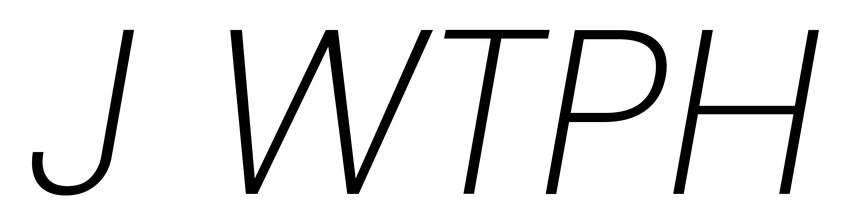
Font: Poppins-ExtraLightItalic